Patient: sex F, age 68
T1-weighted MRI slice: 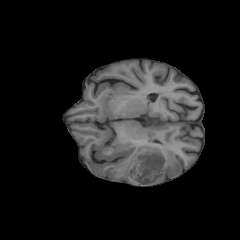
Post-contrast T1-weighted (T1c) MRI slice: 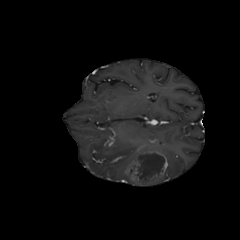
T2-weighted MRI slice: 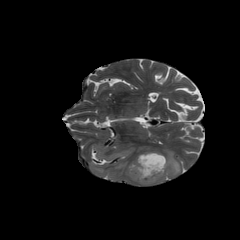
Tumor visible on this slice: yes
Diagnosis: Glioblastoma, IDH-wildtype
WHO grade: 4